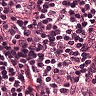
Metastatic tissue present: no